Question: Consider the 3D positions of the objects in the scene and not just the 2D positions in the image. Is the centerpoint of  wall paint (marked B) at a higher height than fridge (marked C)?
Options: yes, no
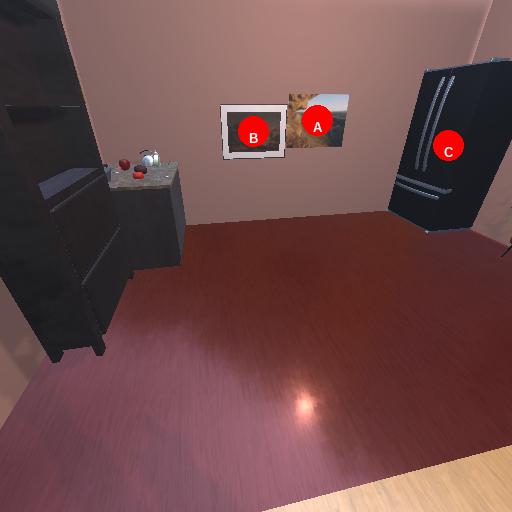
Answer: yes